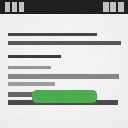
Screen state: on